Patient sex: F
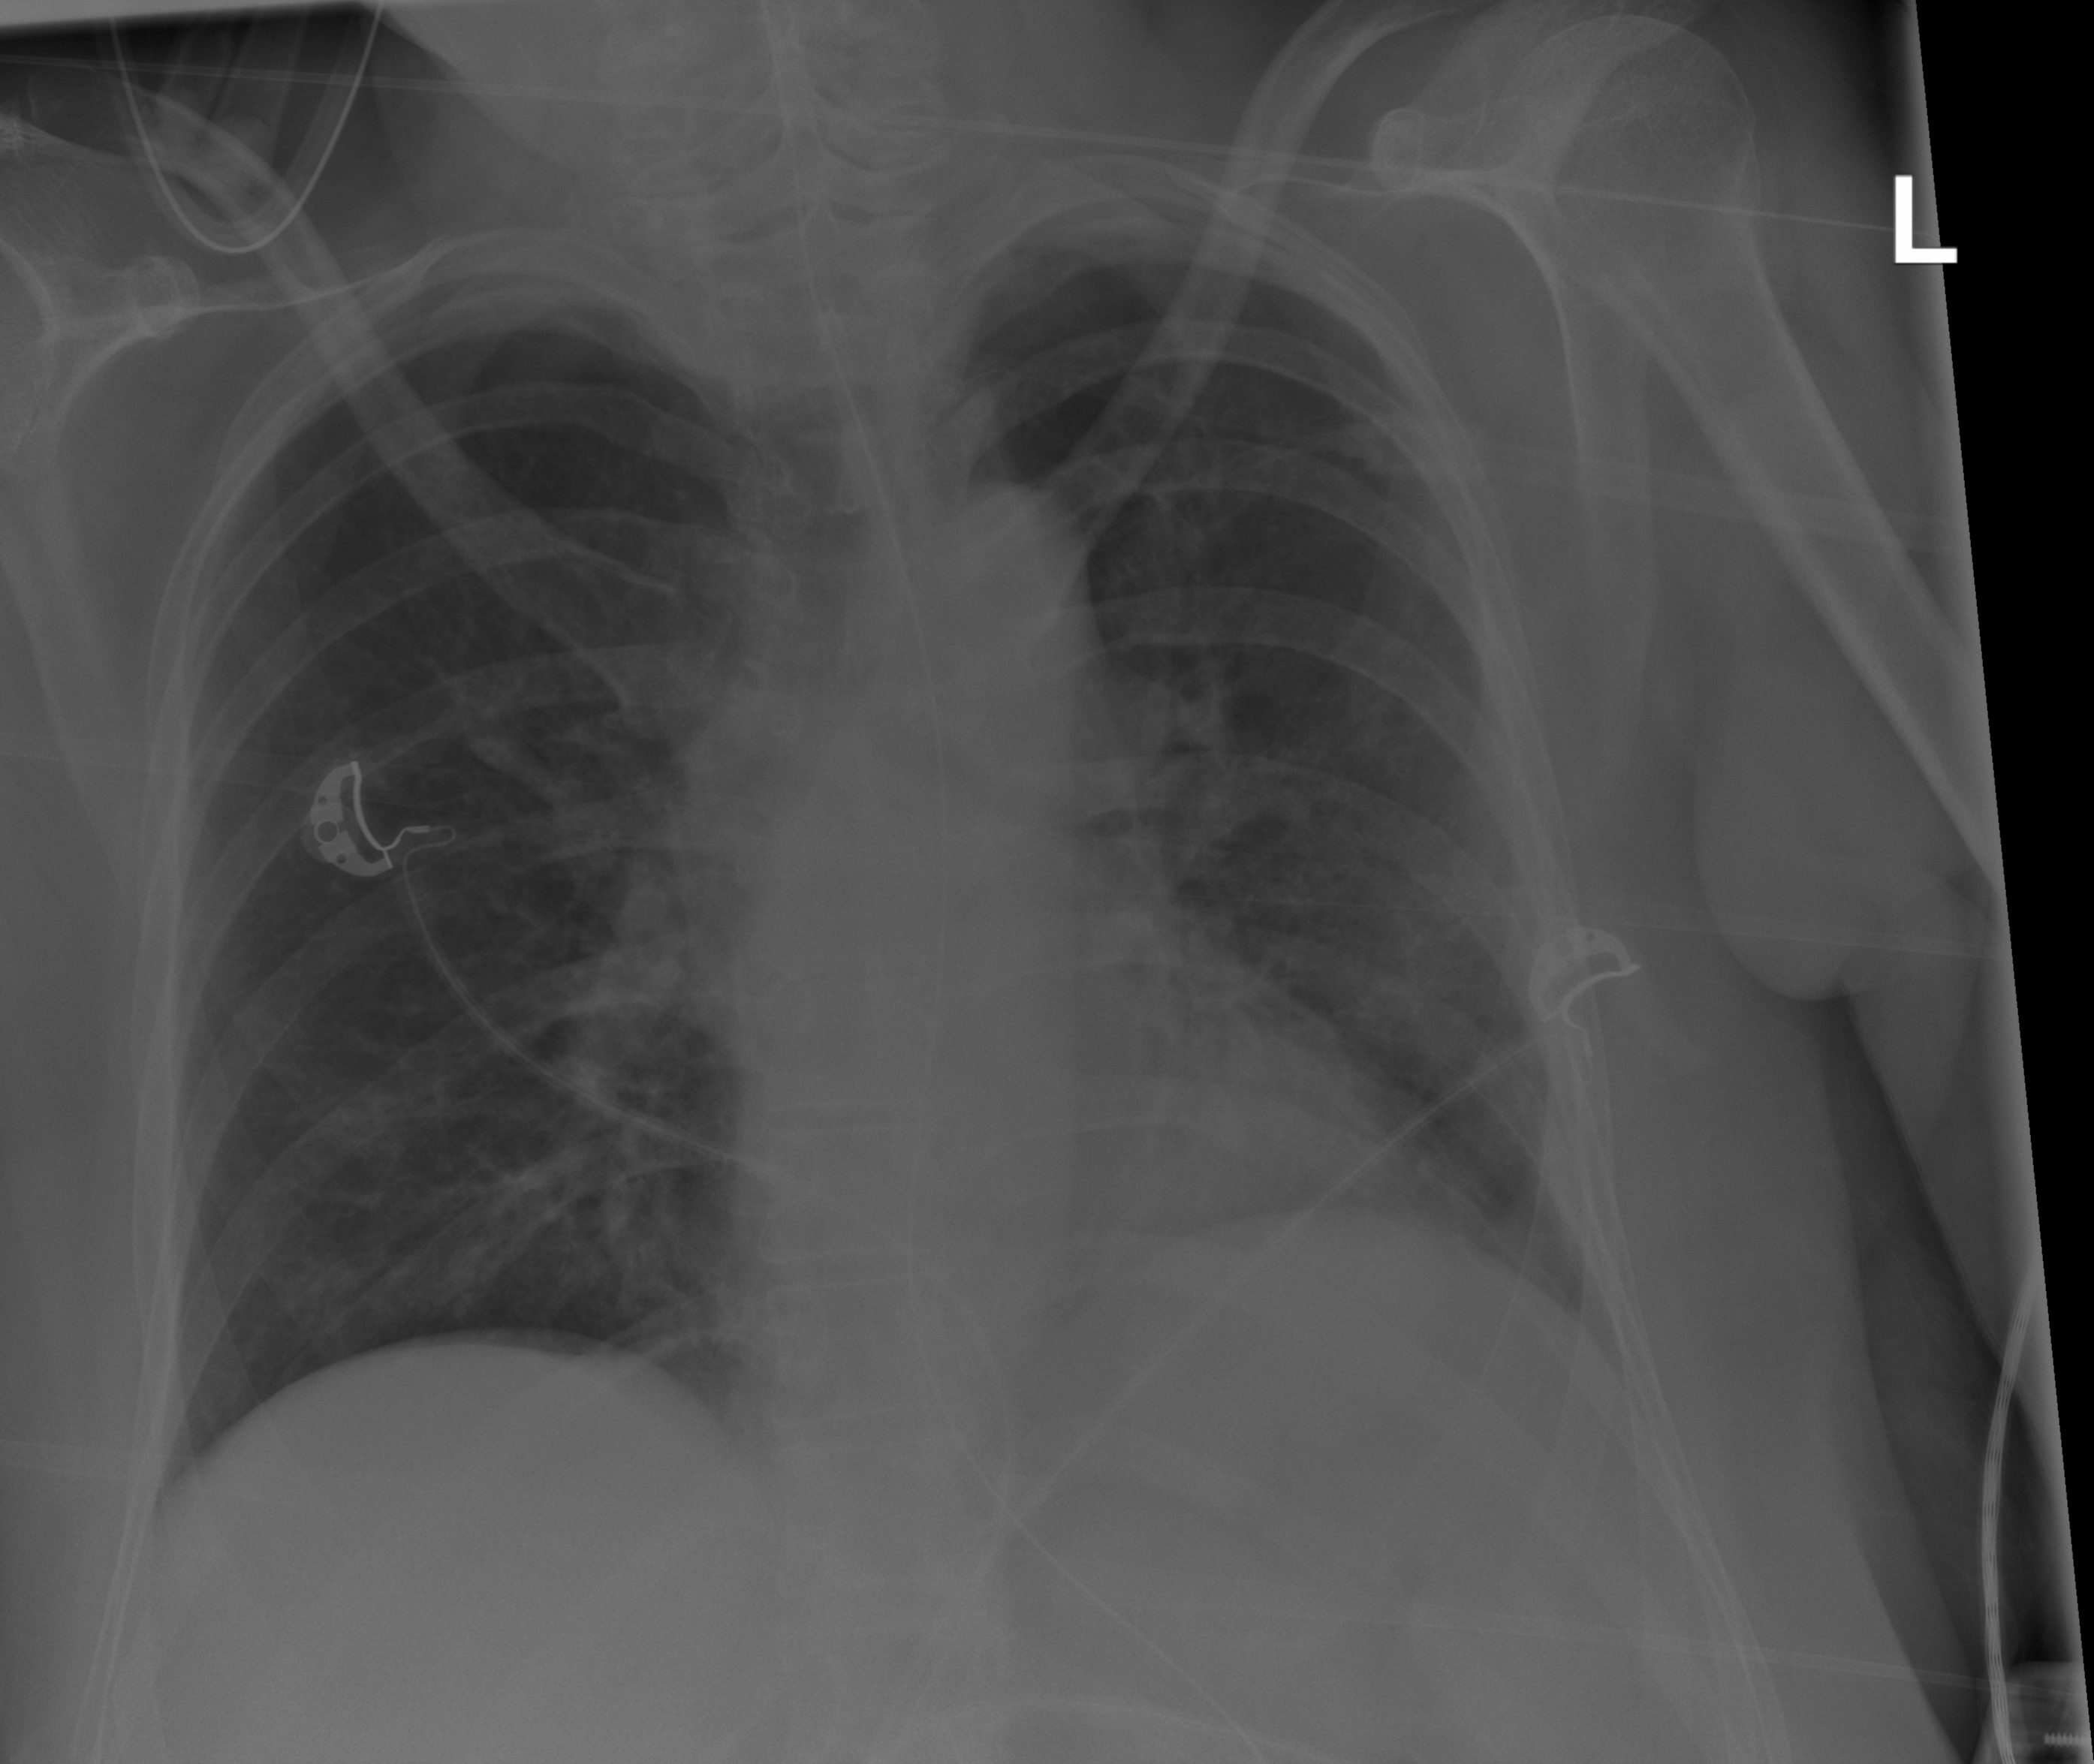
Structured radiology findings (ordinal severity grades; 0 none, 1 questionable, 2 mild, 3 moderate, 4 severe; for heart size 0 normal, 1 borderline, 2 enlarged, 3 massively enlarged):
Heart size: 0
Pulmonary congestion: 0
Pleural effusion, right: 0
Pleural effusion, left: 0
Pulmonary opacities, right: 0
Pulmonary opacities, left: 2
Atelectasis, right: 0
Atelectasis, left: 0